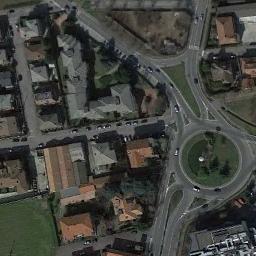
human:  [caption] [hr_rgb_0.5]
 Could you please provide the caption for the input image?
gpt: There are many buildings of different shapes and sizes around the roundabout .

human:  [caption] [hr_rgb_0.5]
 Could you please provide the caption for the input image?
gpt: There are several moving vehicles on the road at the roundabout, Many buildings and some trees and a few lawns around the roundabout .

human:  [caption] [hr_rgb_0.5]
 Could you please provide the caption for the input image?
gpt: The roundabout with some exits and entrances is next to a residential area .

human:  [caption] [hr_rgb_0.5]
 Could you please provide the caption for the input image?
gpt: The roundabout is on the grass next to buildings .

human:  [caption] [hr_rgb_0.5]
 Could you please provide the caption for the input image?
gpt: There are many buildings and some green lawns near the roundabout .